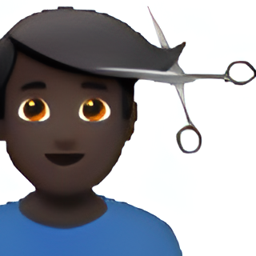
Name: man getting haircut type 6
Emoji: 💇🏿‍♂️
Group: People & Body
Sub-group: person-activity